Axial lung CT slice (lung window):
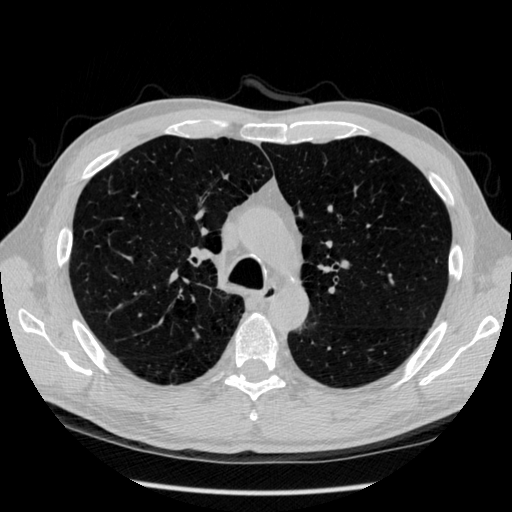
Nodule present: no